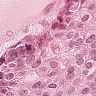
Metastatic tissue present: yes